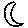
Label: moon